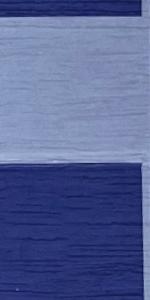
Label: Empty